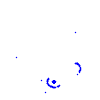
Particle: proton